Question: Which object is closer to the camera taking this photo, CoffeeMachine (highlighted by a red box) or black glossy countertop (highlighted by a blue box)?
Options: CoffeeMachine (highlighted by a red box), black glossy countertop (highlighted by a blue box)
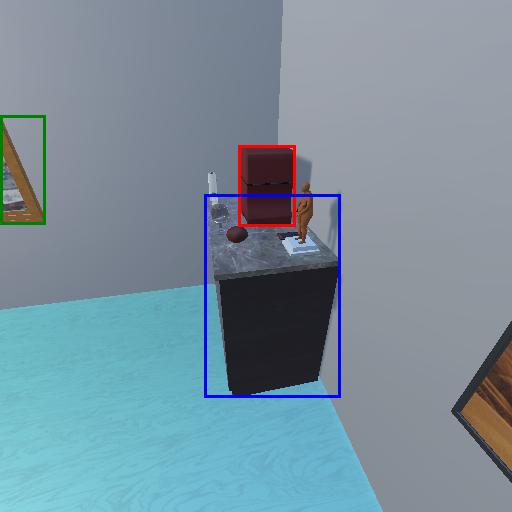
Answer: CoffeeMachine (highlighted by a red box)